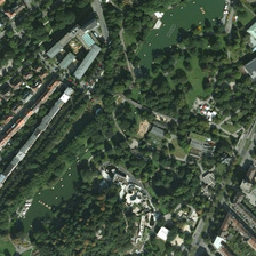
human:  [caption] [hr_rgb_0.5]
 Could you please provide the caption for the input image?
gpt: There are many green trees and two ponds in the park.

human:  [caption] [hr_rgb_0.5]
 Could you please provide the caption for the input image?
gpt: The park includes an integrated building and an integrated building with rich plants.

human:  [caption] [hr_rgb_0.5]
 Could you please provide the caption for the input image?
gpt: The park consists of a row of buildings and a human lake, integrated with lush plants.

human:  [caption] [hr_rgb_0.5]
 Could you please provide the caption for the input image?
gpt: Many green trees and two ponds are in a park.

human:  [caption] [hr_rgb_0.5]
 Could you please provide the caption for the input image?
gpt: There are green trees in the park.